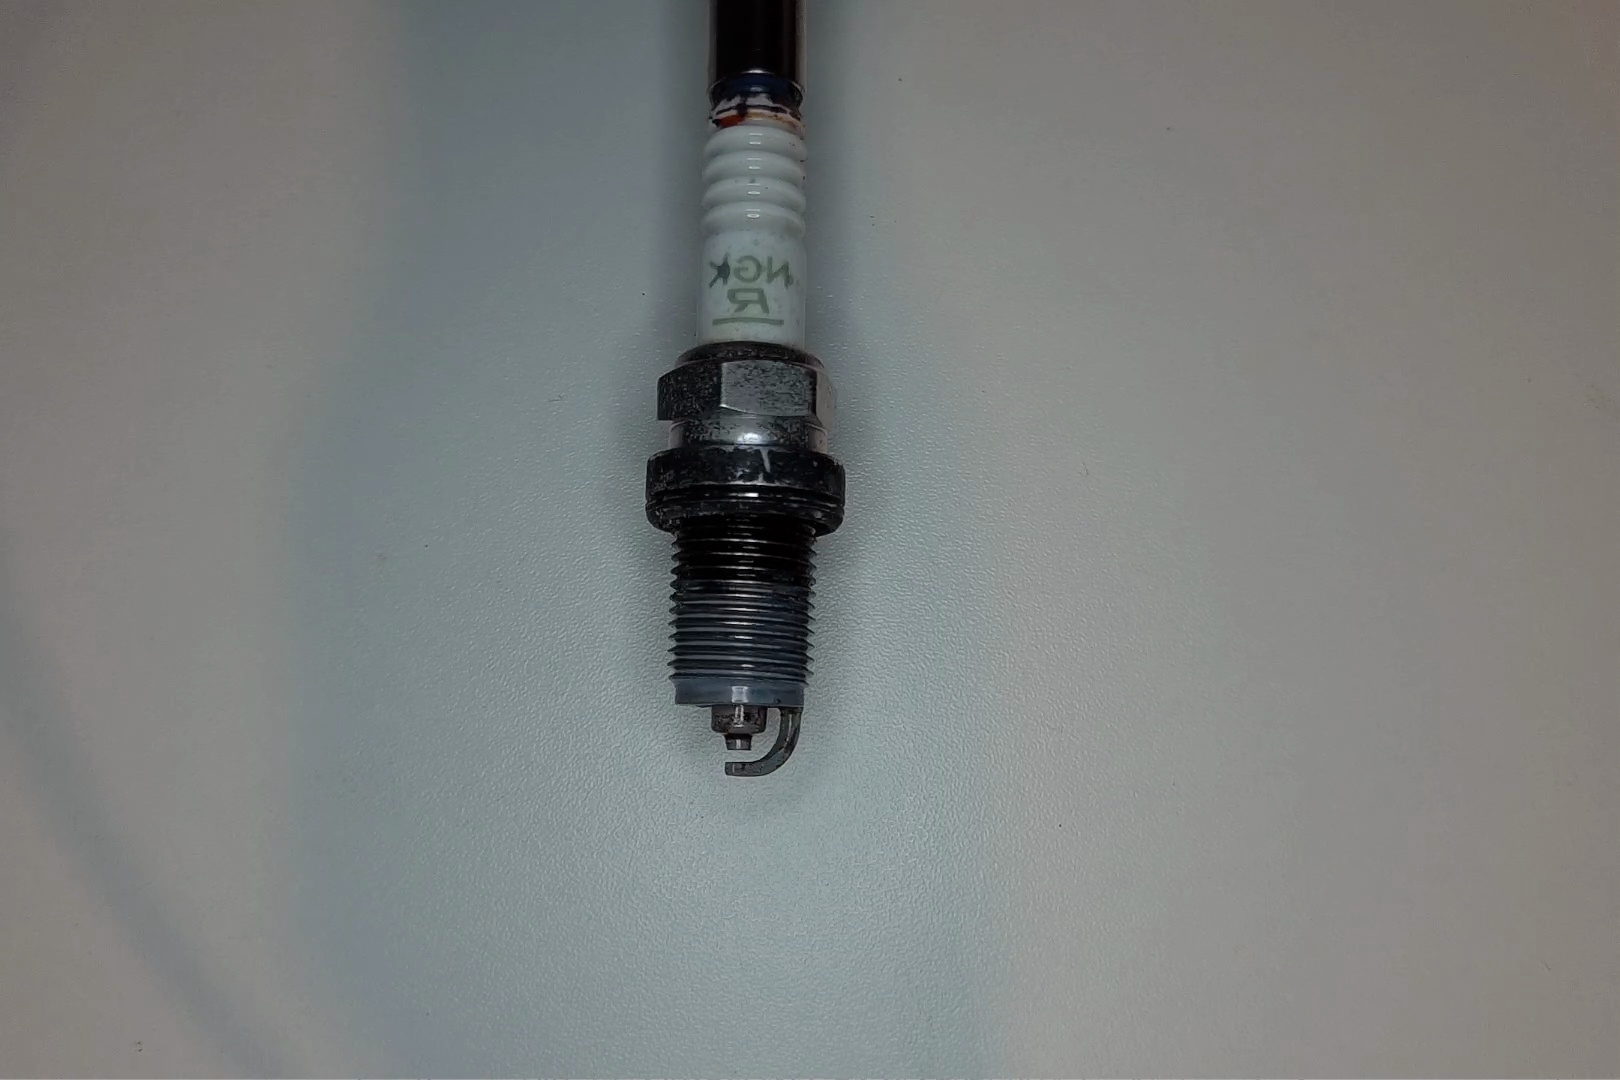
Label: anomaly